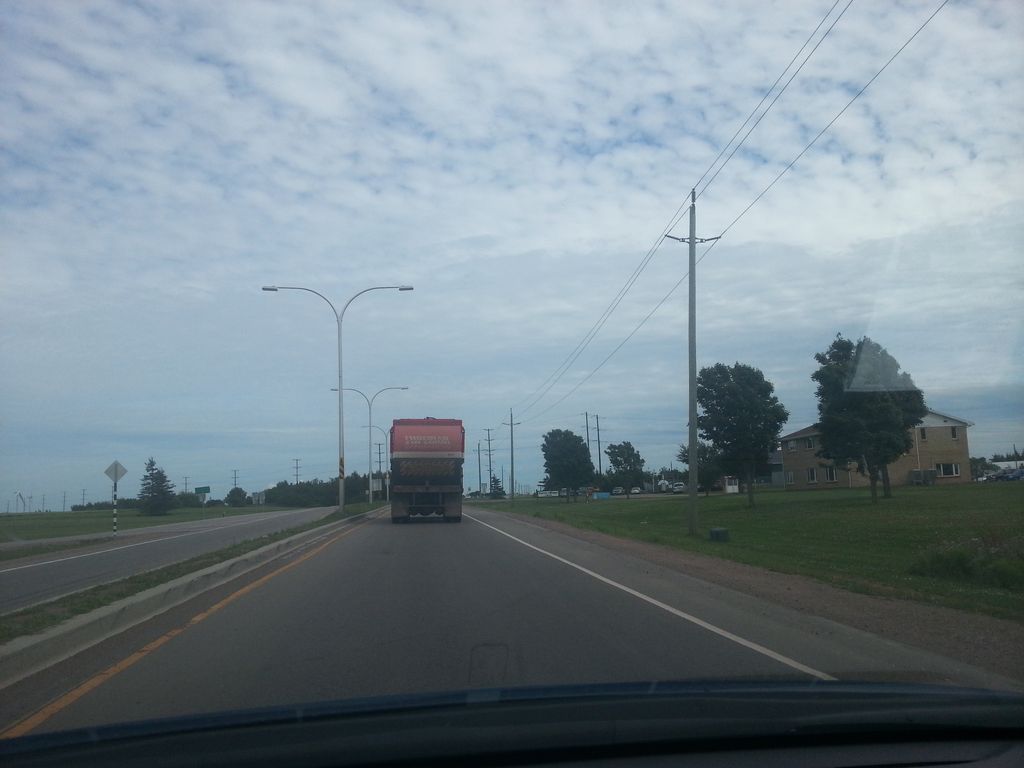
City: charlottetown